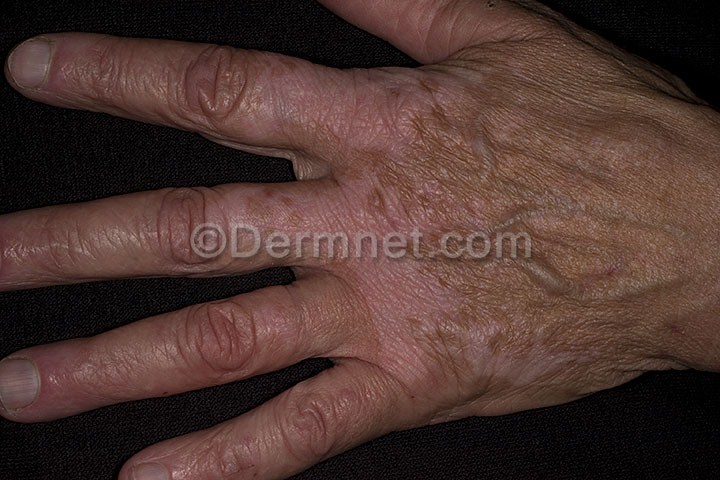
Disease: Light Diseases and Disorders of Pigmentation